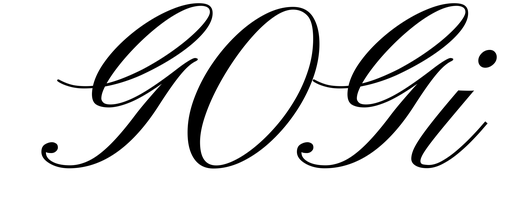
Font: PinyonScript-Regular